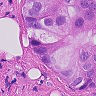
Metastatic tissue present: yes